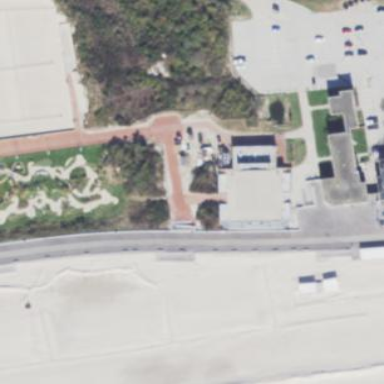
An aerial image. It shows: Miniature golf course.